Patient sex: M
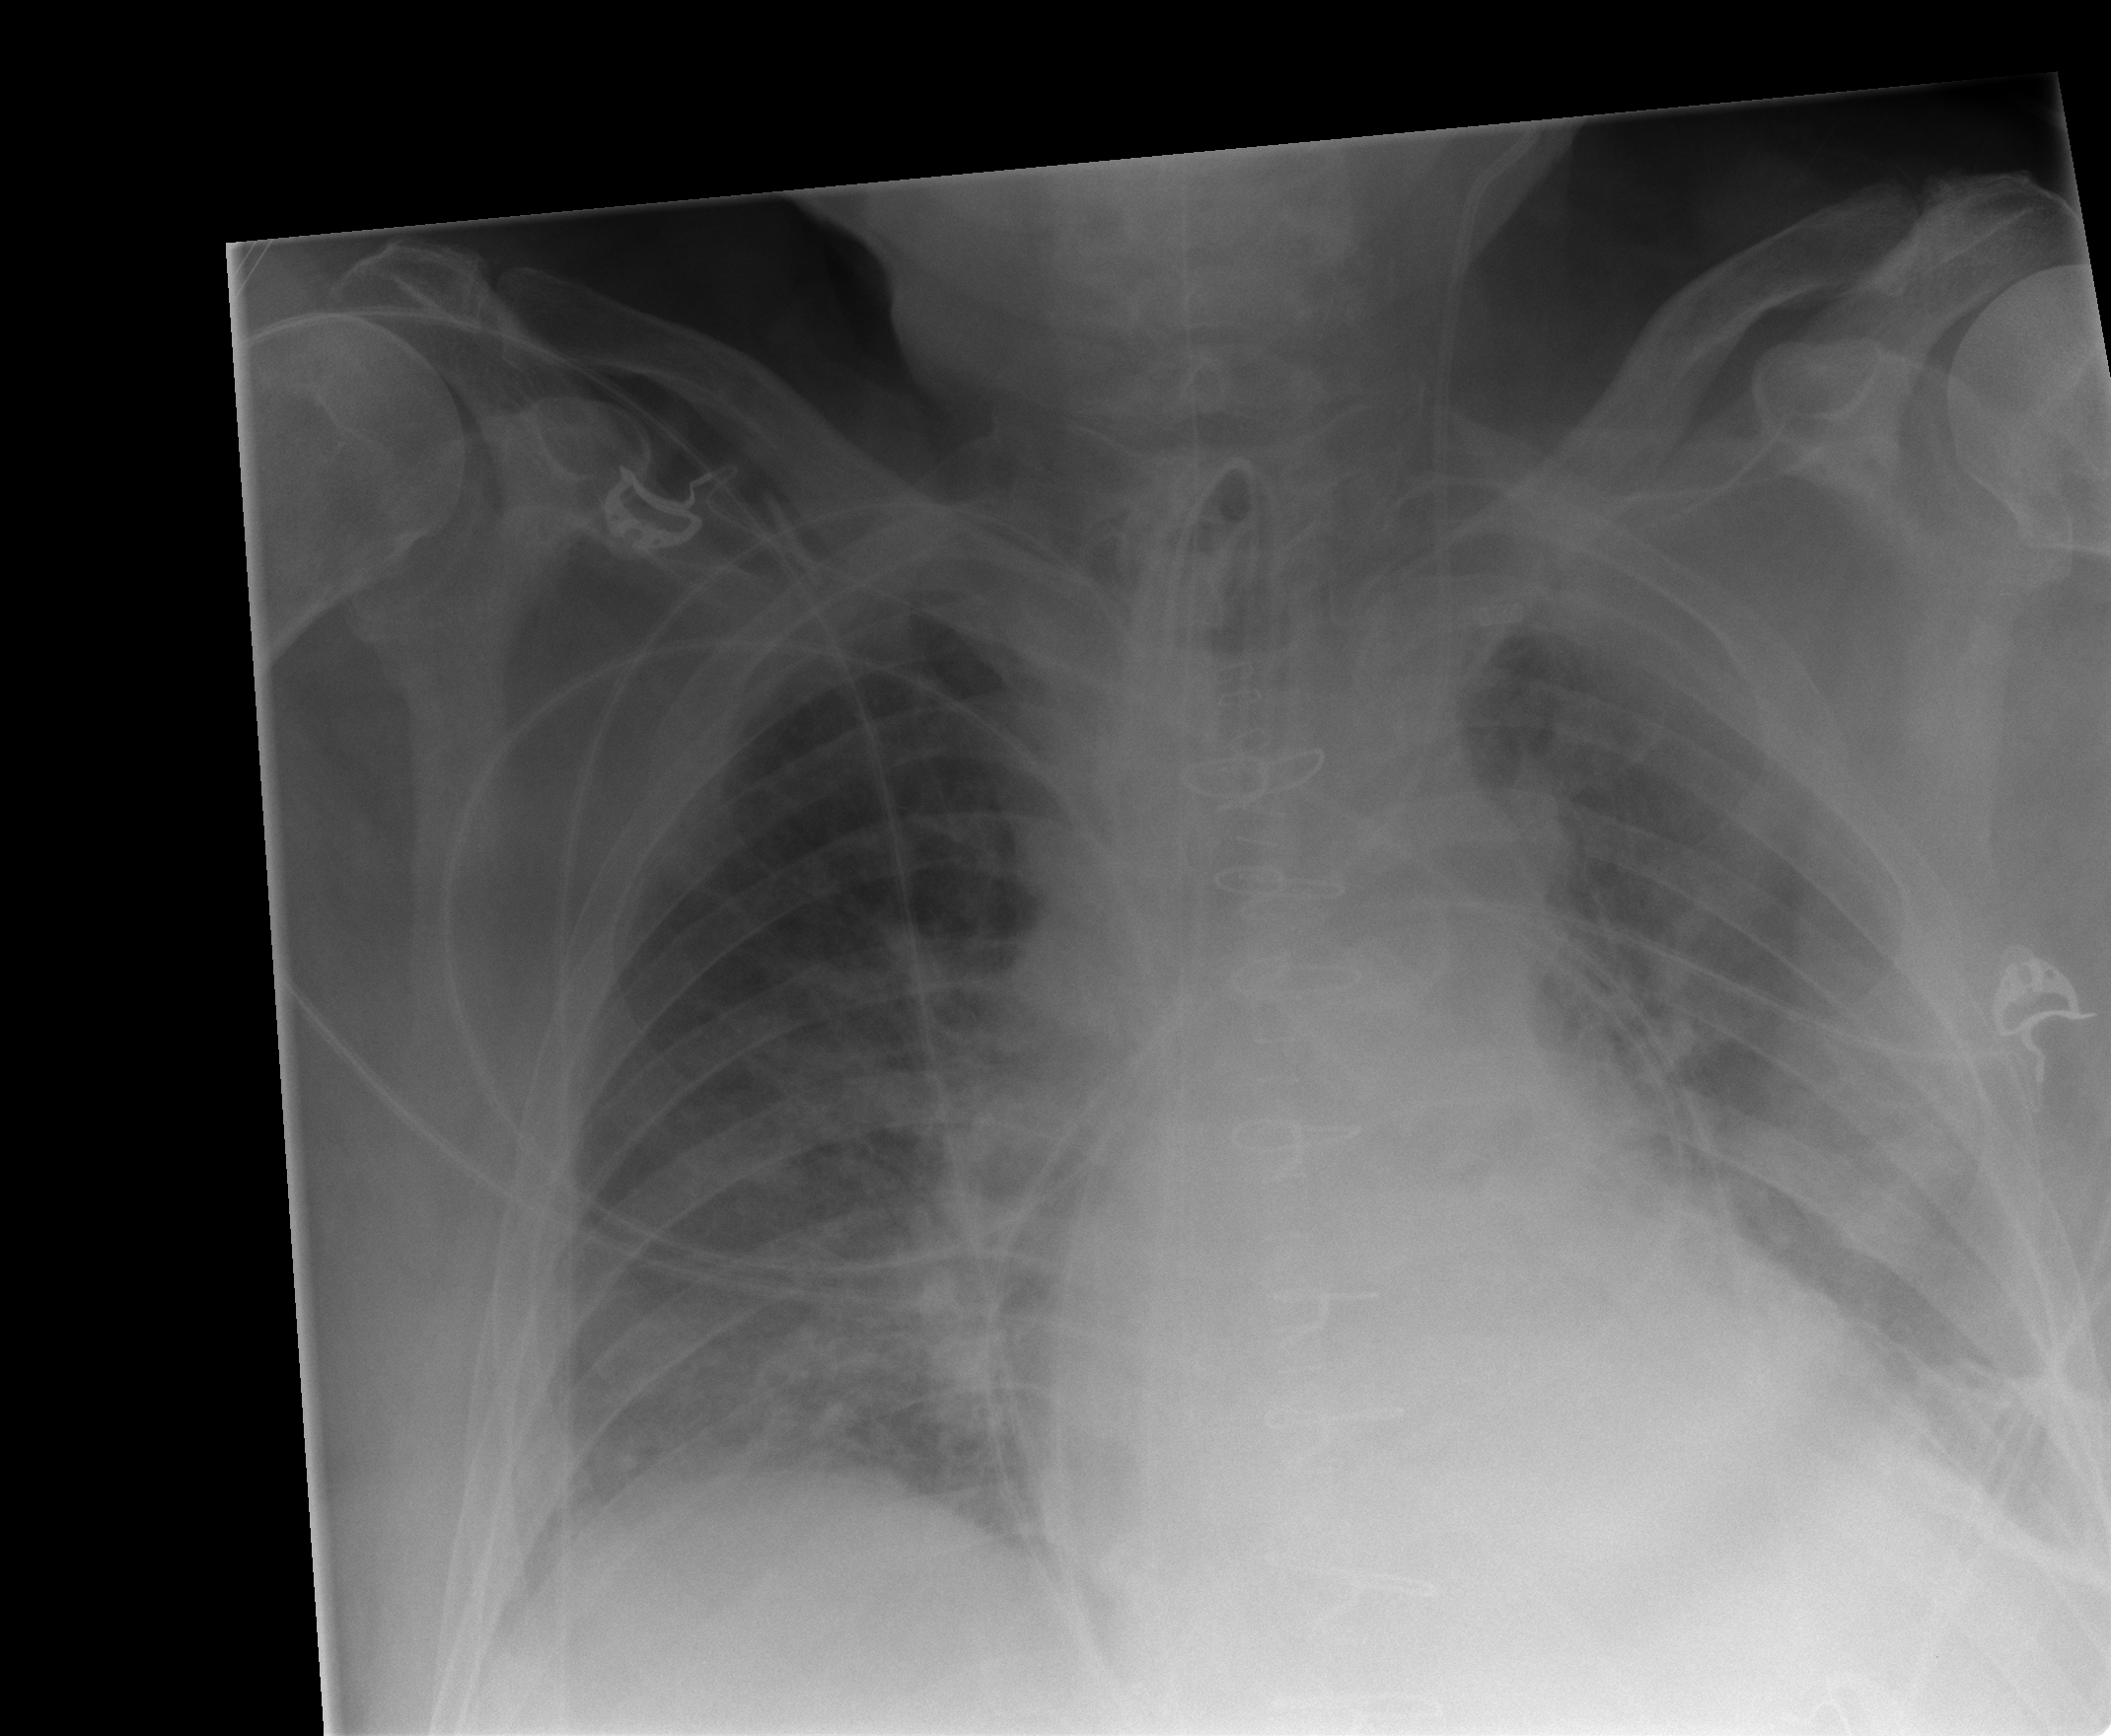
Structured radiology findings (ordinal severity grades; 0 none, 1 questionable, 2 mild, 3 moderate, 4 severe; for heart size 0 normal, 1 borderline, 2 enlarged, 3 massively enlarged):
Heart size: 2
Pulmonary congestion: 2
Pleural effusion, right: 2
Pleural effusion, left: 1
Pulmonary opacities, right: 1
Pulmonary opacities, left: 1
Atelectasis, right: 2
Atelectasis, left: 0